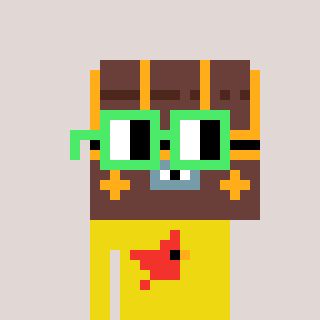
a pixel art character with square light green glasses, a treasure chest-shaped head and a yellow-colored body on a warm background